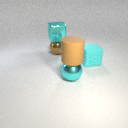
large cyan metal sphere below large brown rubber cylinder